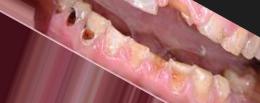
Condition: Caries